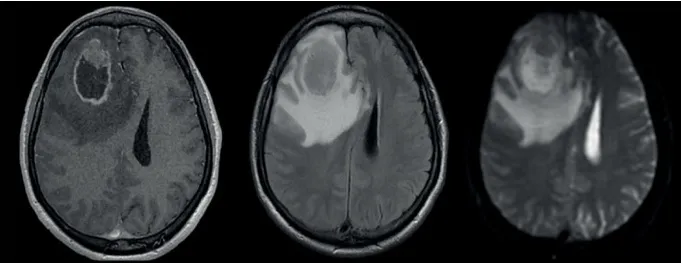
(A) Preoperative cranial MRI of the proband (from left to right: axial T1-weighted with gadolinium injection, axial T2 FLAIR-weighted, axial apparent diffusion coefficient). There is a solid intra-axial mass within the right frontal lobe with marked ring-like enhancement and an internal necrotic area. The enhancing component of the lesion shows diffusion restriction.
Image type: radiology (mri)